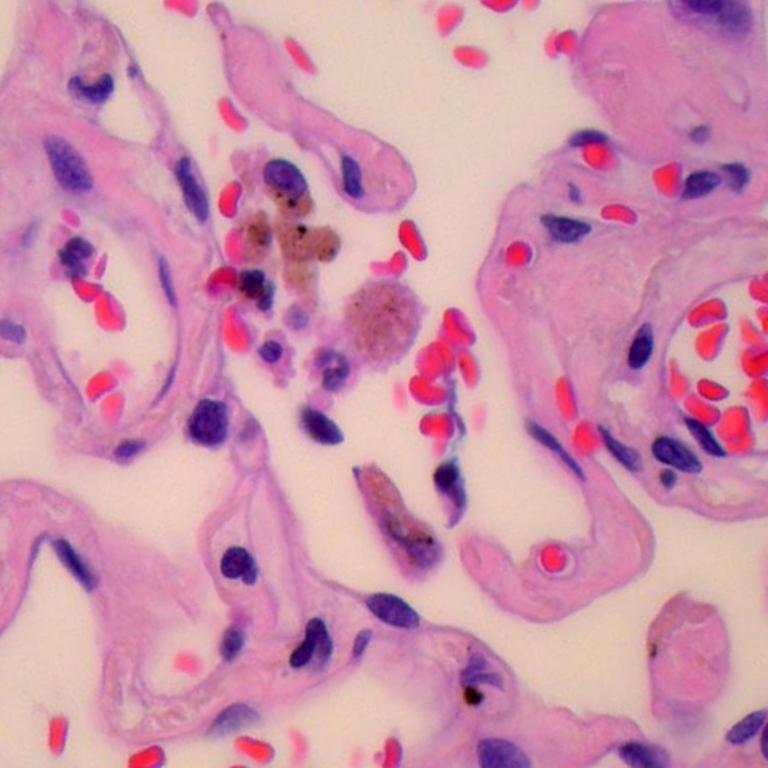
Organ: lung
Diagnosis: benign